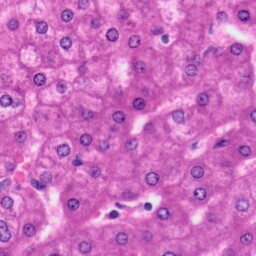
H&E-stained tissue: Liver